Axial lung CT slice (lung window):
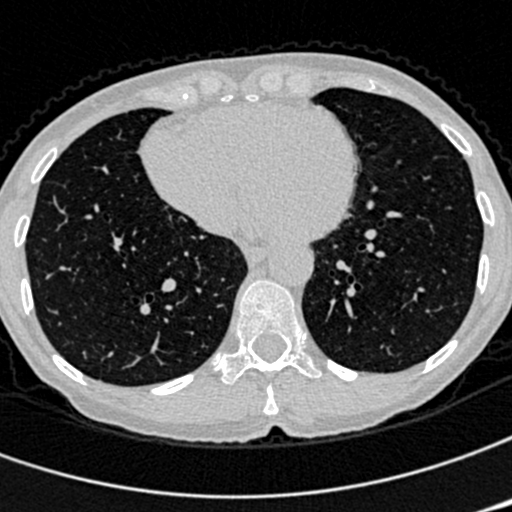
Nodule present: no